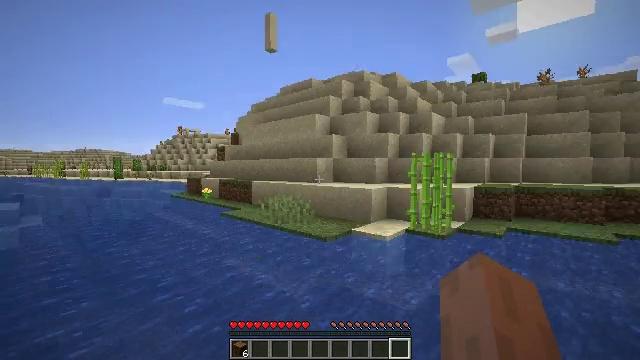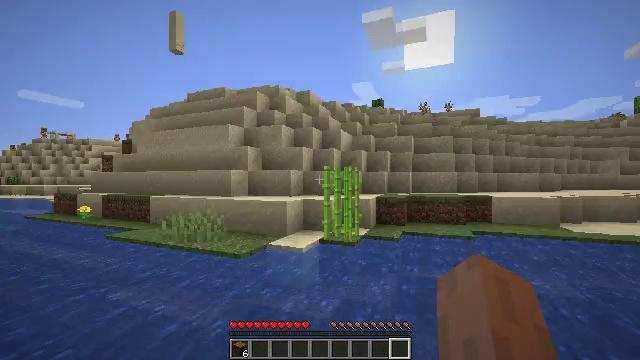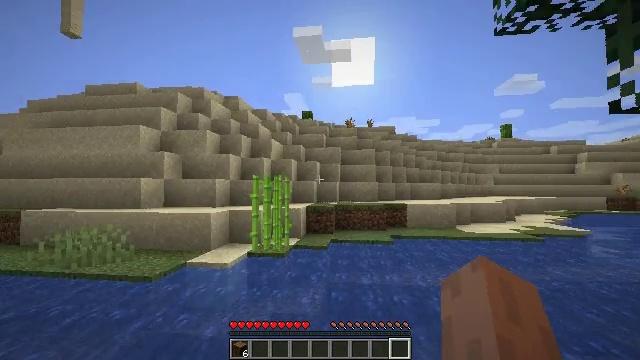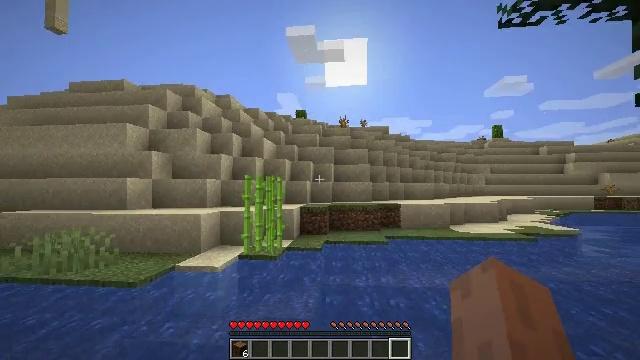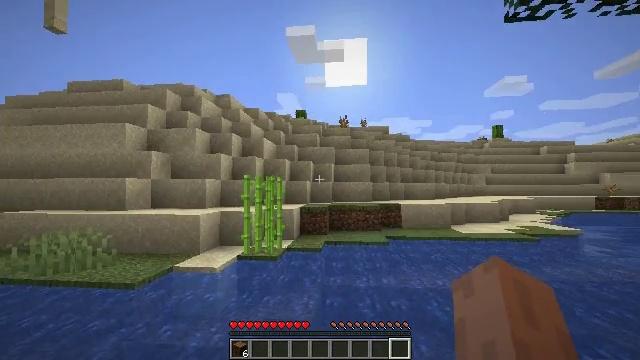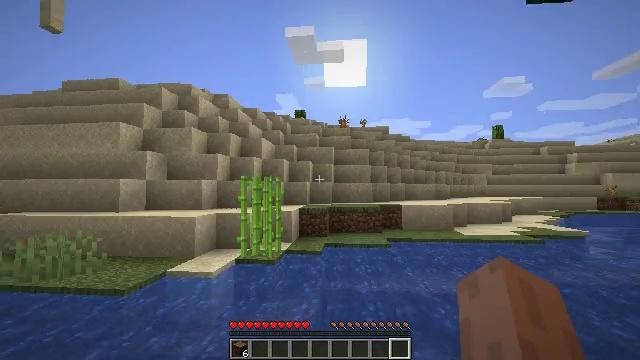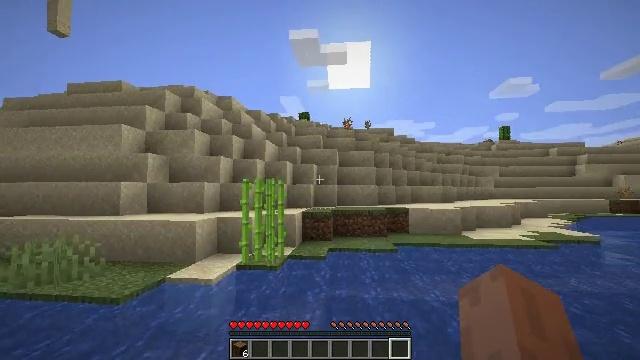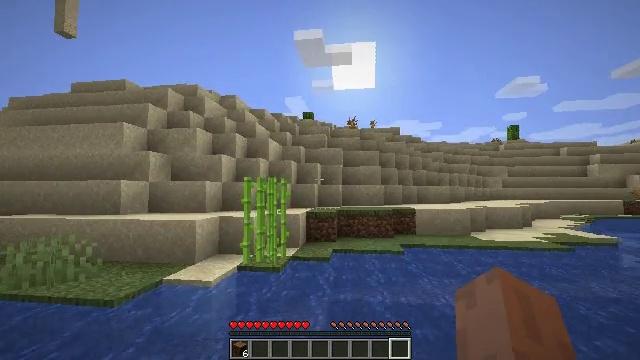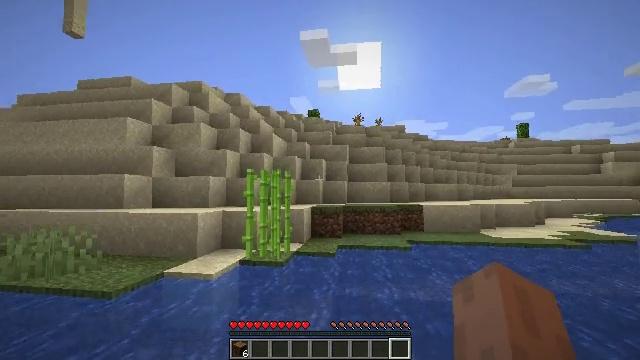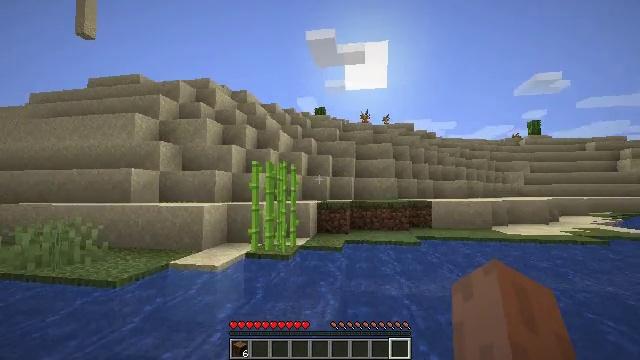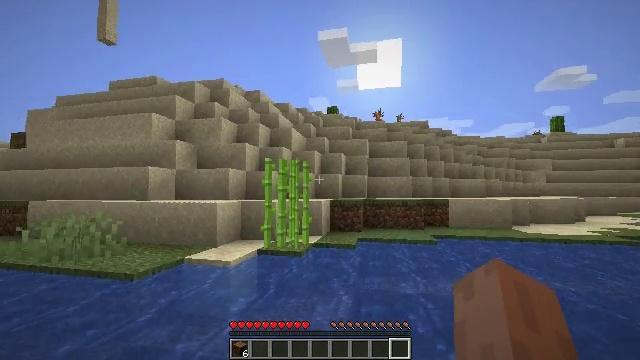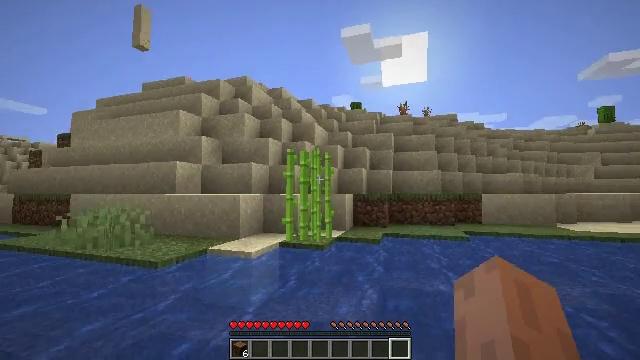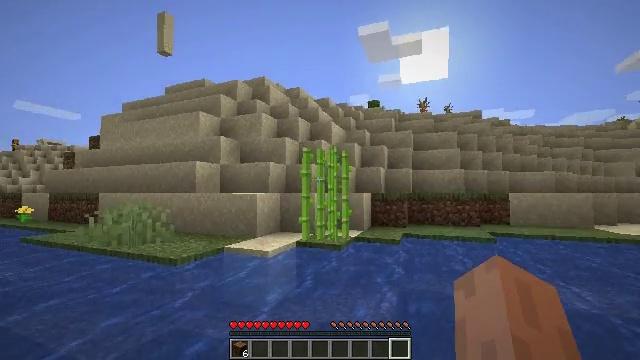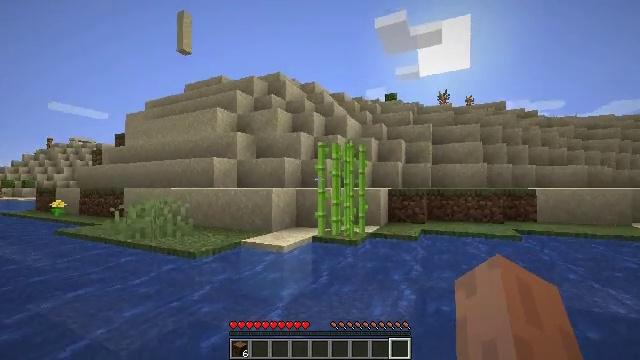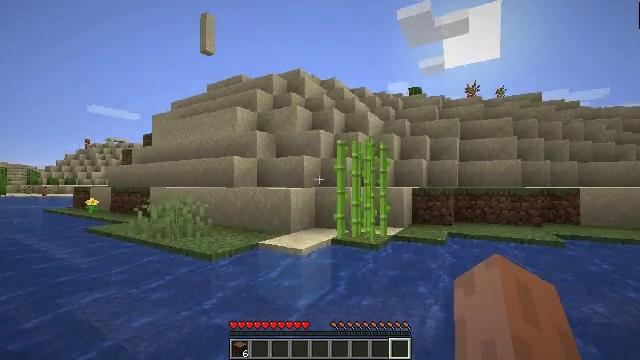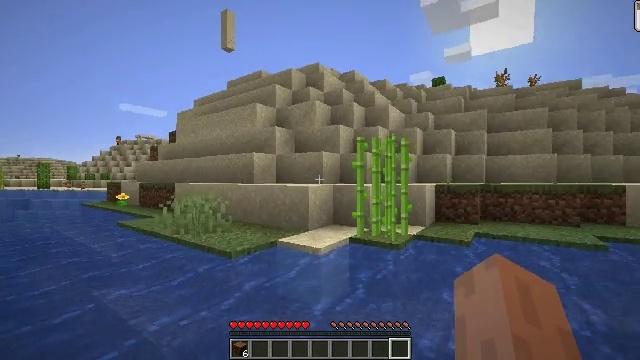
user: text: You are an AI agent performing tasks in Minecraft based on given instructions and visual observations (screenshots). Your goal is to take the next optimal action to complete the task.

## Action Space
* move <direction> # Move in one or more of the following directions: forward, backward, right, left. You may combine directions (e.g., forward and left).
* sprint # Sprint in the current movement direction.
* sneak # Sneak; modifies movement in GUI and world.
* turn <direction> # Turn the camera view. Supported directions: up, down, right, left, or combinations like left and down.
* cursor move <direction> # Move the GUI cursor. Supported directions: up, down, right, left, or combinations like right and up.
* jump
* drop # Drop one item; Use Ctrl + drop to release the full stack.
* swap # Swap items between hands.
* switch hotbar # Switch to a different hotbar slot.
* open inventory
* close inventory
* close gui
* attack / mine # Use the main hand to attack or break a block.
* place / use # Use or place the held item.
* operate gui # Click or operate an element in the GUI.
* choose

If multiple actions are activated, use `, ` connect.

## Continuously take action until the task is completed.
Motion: motion action
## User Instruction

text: Mine cactus from the desert.
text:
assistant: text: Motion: turn right and up
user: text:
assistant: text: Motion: move forward, turn right and up
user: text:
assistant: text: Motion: move forward, turn right
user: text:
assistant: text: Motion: move forward
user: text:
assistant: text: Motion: move forward
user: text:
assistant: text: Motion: move forward
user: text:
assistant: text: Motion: move forward, turn left
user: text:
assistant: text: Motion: move forward, turn left
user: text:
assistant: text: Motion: move forward, turn left, jump
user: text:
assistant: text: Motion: move forward, turn left, jump
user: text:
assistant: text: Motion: move forward, turn left, jump
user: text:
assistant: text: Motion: move forward, turn left, jump
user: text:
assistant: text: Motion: move forward, turn left and down, jump
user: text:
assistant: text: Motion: move forward, turn left, jump
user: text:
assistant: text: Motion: move forward, turn left and down, jump
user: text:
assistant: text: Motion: move forward, turn left, jump
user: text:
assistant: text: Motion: move forward, jump
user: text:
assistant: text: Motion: move forward, jump
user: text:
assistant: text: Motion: move forward, jump
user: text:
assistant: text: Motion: move forward, jump
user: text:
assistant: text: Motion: move forward, jump
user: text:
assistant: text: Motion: move forward, jump
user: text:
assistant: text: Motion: move forward, jump
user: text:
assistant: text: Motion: move forward, jump
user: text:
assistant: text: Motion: move forward, turn left, jump
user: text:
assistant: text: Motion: move forward, turn left, jump
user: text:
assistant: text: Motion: move forward, turn left, jump
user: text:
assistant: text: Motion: move forward, turn left, jump
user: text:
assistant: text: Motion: move forward, jump
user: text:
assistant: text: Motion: move forward, jump